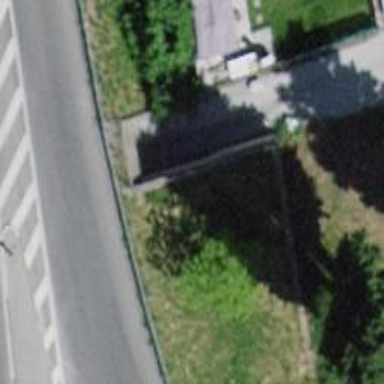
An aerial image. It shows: Tunnel under the road used for service purposes.